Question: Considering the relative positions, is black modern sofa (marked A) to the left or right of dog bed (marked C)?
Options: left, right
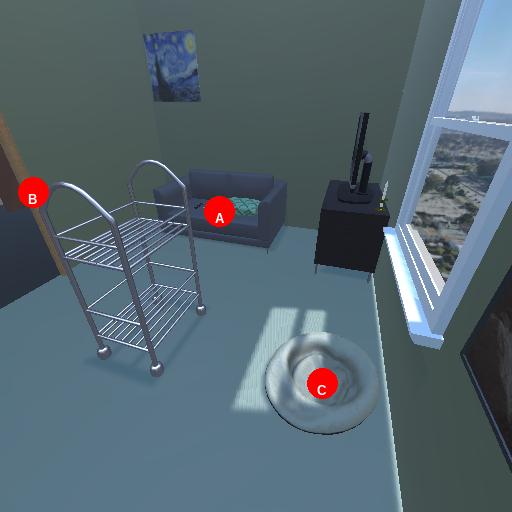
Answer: left